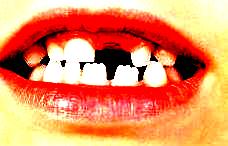
Condition: hypodontia